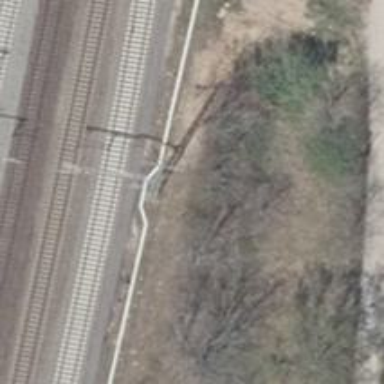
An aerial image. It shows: Power pole.